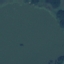
Label: SeaLake